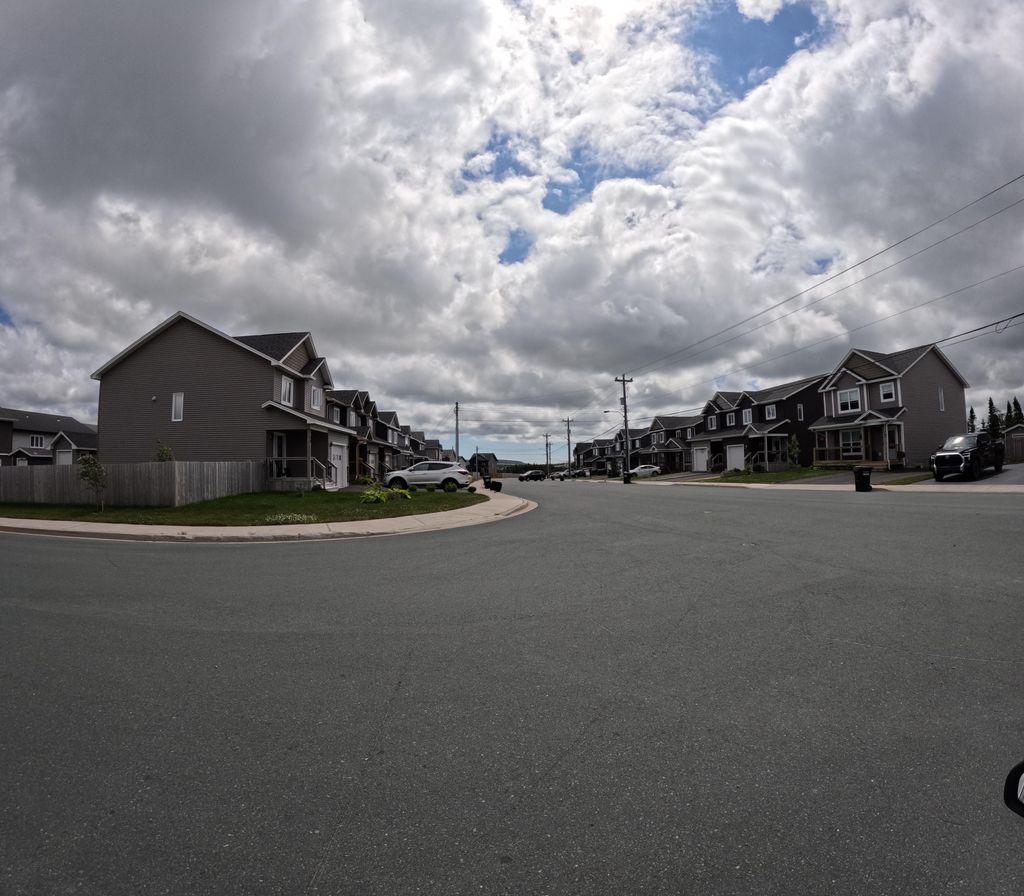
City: st_johns